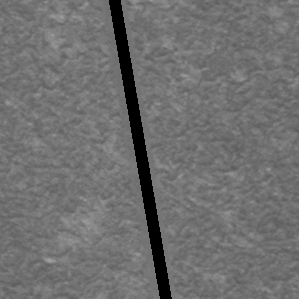
Label: frost